Field crop: maize
Growth stage: 2
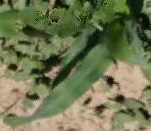
Species: maize